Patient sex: M
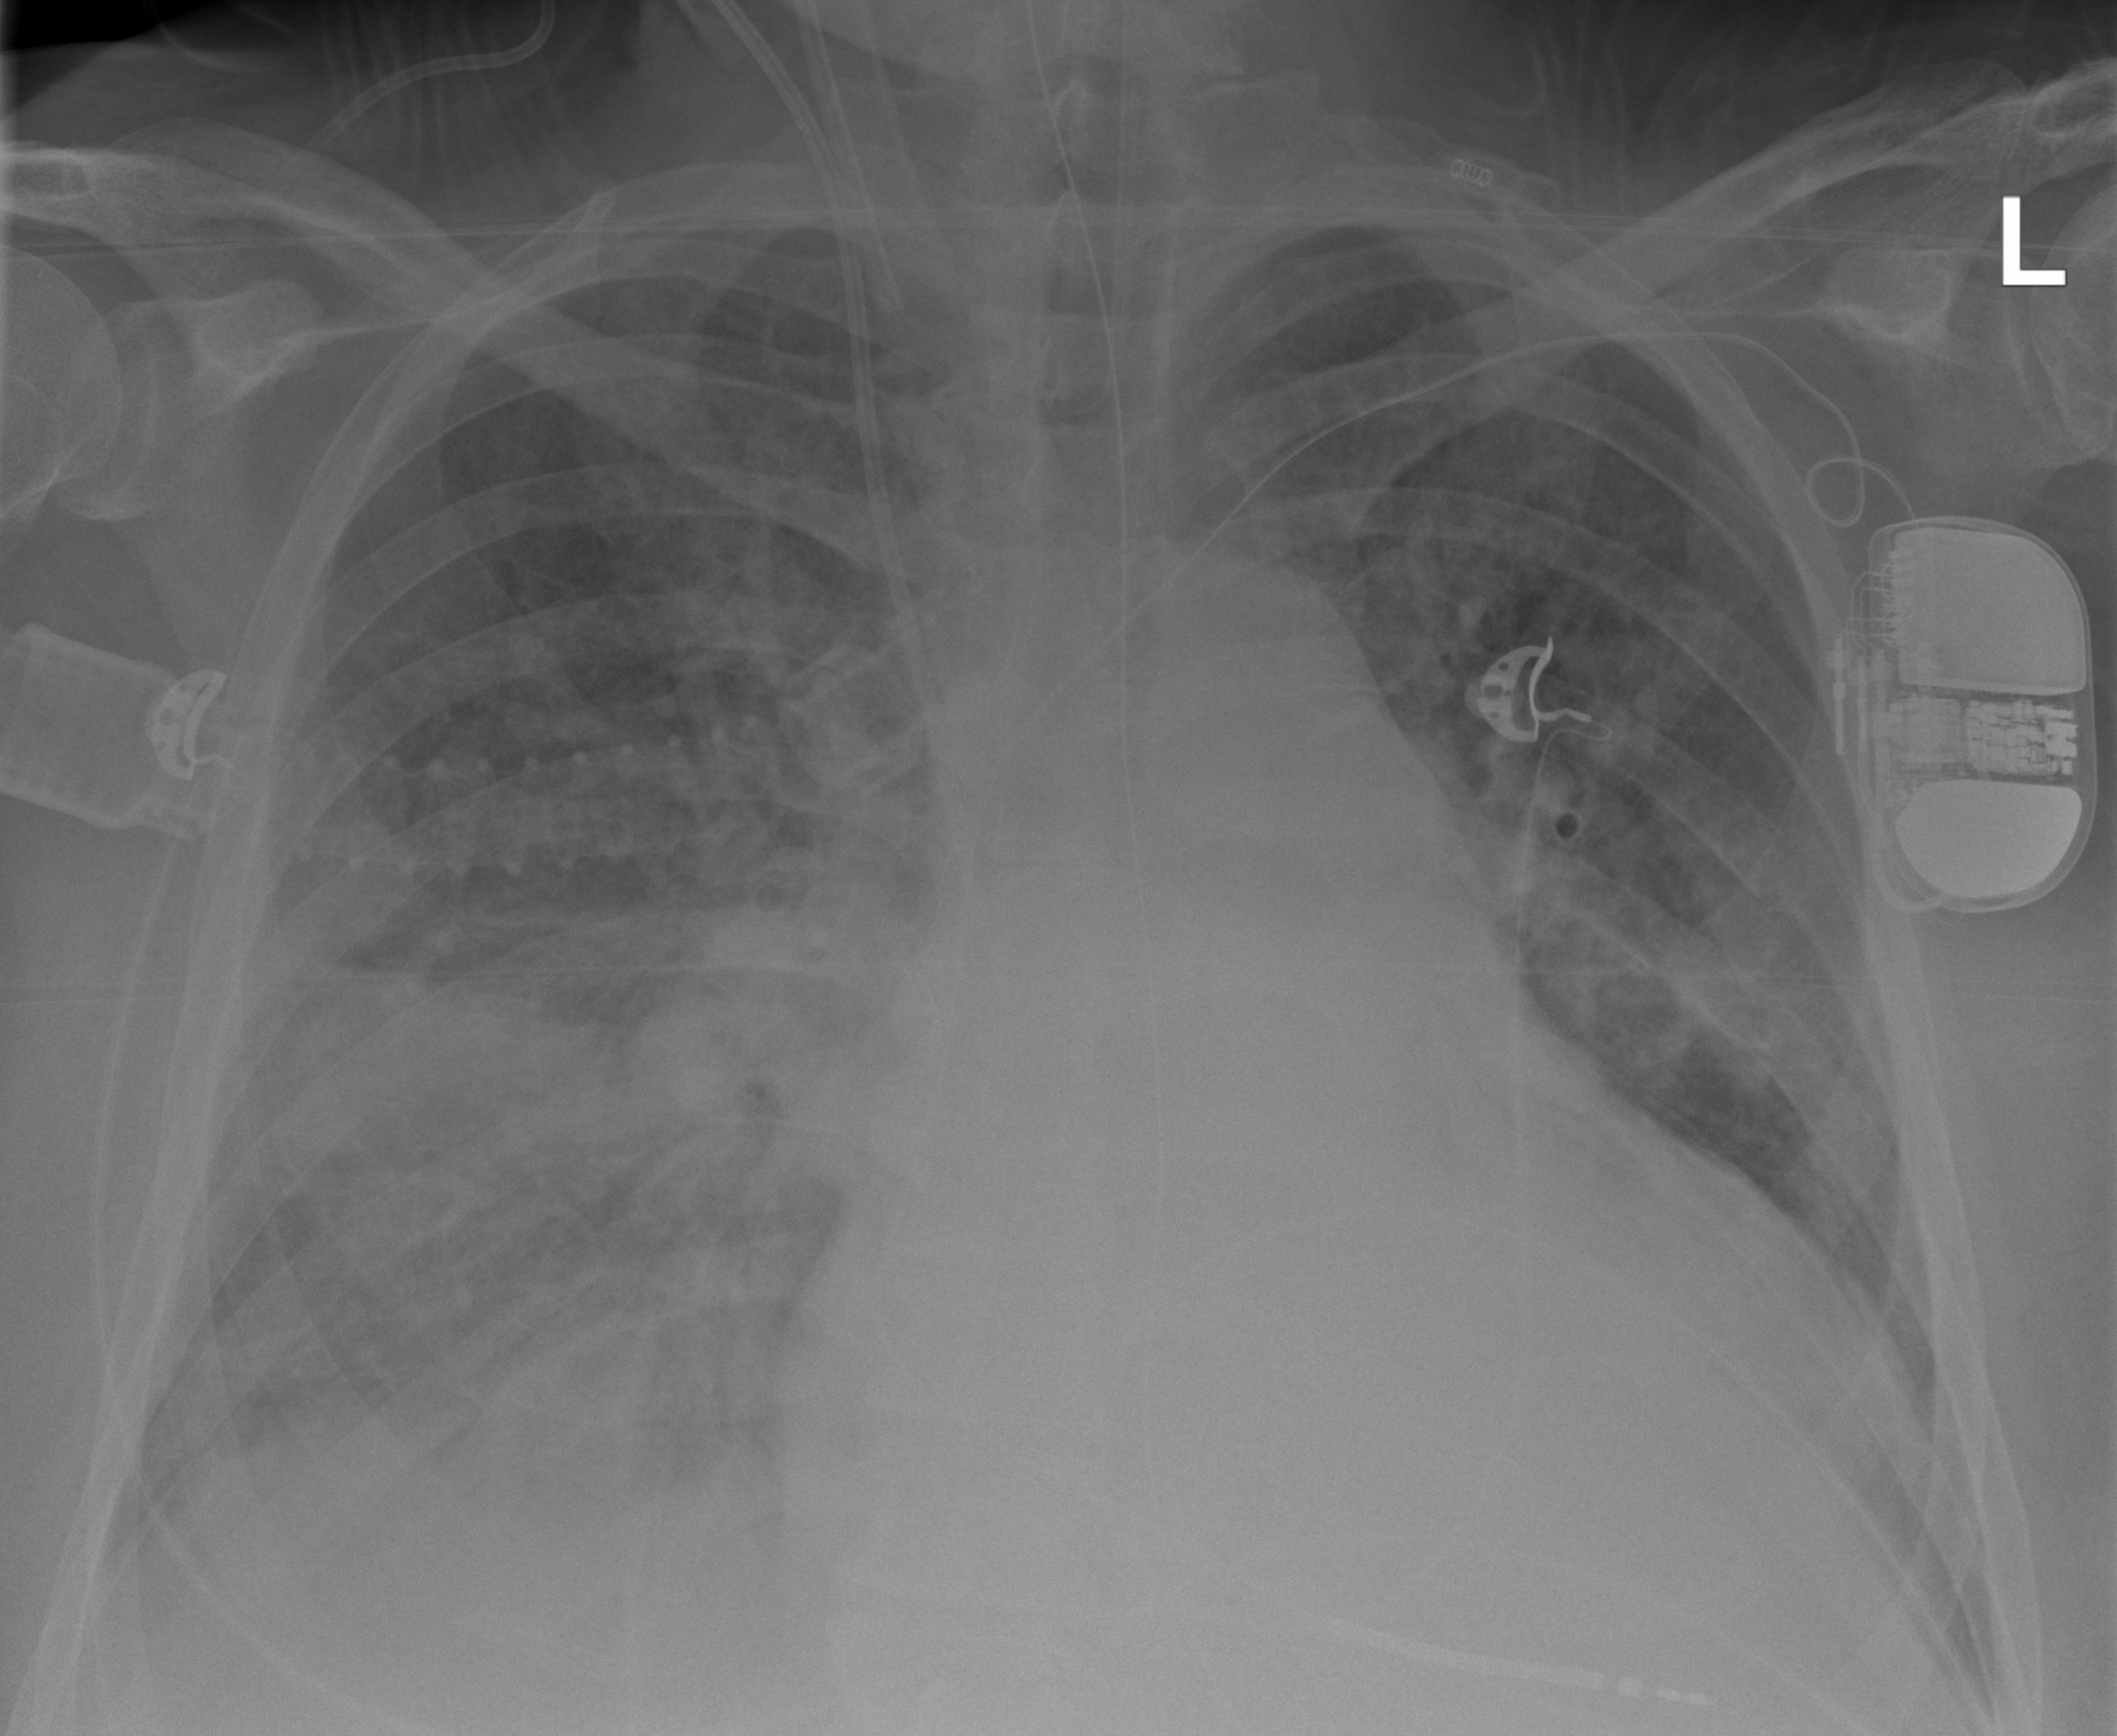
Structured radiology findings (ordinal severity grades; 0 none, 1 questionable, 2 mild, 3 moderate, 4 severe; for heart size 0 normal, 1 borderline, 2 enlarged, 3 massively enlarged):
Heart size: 2
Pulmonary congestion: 2
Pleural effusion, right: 3
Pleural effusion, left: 1
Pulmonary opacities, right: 3
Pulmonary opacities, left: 2
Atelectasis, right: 3
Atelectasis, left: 2